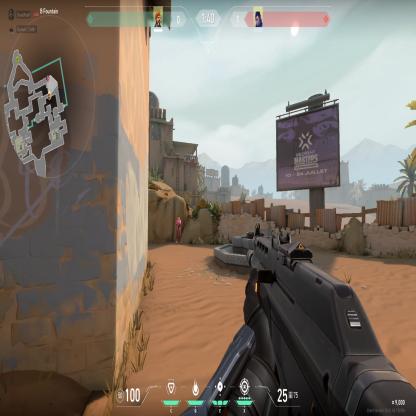
Label: enemy